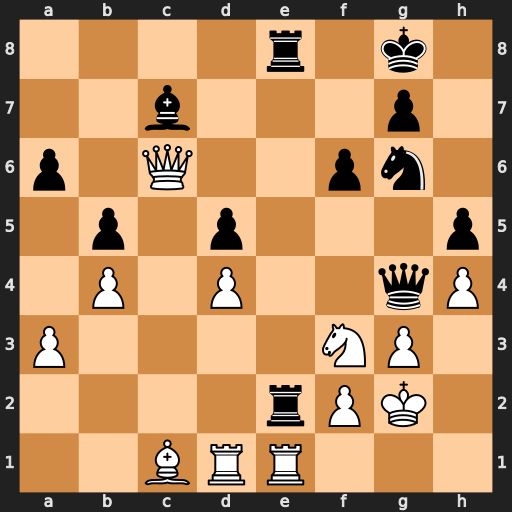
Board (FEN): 4r1k1/2b3p1/p1Q2pn1/1p1p3p/1P1P2qP/P4NP1/4rPK1/2BRR3
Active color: w
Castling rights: -
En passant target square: -
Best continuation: Rxe2 Rxe2 Qxc7